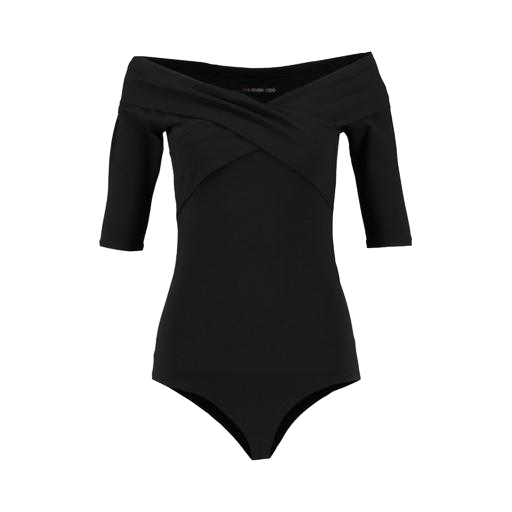
black off shoulder neckline, black three-quarter-sleeve top only macy, black mira cape-effect bodysuit, white background